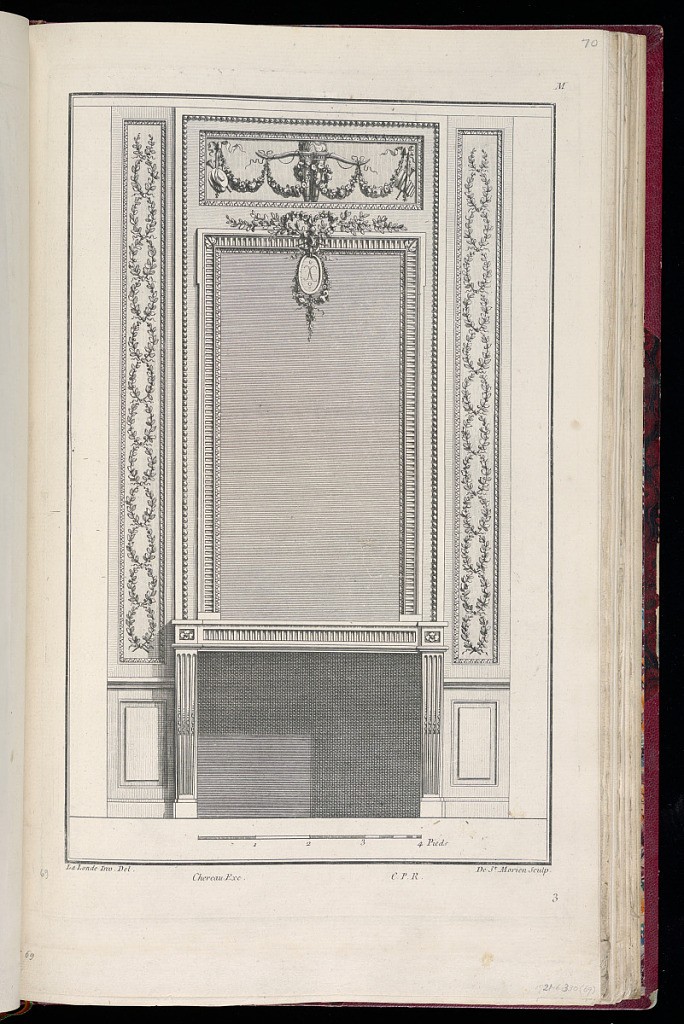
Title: Chimneypiece Design
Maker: Richard de Lalonde, French, active 1780–96
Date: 1775-1788
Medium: Etching on off-white laid paper
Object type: Print
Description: Chimneypiece design with overmantel frieze with a torch and a quiver and bow, draped by a garland of flowers. Above the mirror is an oval medallion held up branches of leaves and flowers. The chimneypiece is decorated with bead course, fluting, lamb tongue, a guilloche of branches, and rosette ornamentation. There is a scale bar of four French feet ("4 Pieds") at the bottom. The plate is signed and numbered.